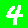
Digit: 4